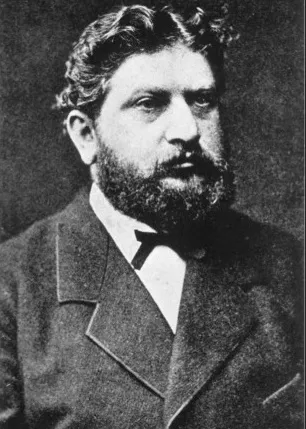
Julius Friedrich Cohnheim (1839 - 1884), a German pathologist who published the case of " The image was taken from open source:. The first page of the article entitled "Einfacher Gallertkropf mit Metastasen" published in "Archiv fur pathologische Anatomie und Physiologie und fur klinische Medicin" in October 1876.
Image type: radiology (ct)